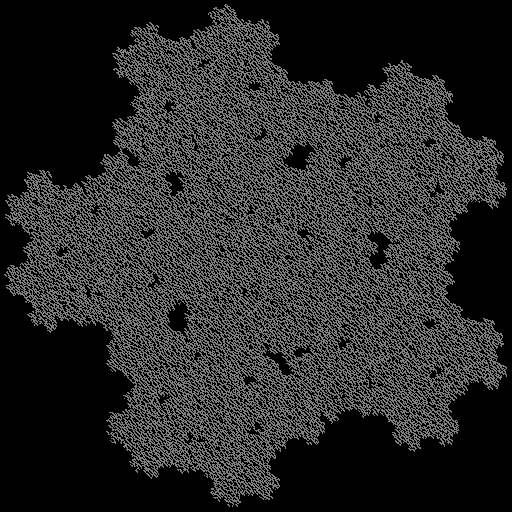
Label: mcWorter_pedigree